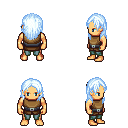
a pixel art fantasy rpg character, male body template, human, tanned skin, leather chest armor, teal pants, white cyan long hairstyle, four views (front, back, left, right), 2x2 character sprite sheet, small pixel art, hard edges, no anti-aliasing